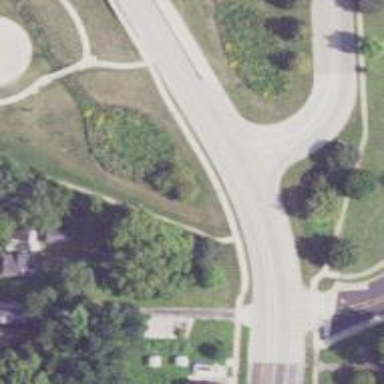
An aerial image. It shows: Secondary link road.